Question: Please see the image below. I am new to sql syntax and I have the following update statement with a subselect. I'm not sure this is the correct way to do this but this is what I have.
What I want to do is check the 'LastRestartTime' and if it is greater than 24 hours 'RestartInterval', then update restart time to current time.
I have an exe that will check the table for 'LastRestartTime' and if 'Active=1 and RestartInterval >=24', it will kill and restart (or just start the process if it was stopped) the process.
I then want the program to update the 'LastRestarttime' to that current time.
I'm not sure how to do this.
'''
update any_table.dbo.thisDatabase
set LastRestartTime = GetDate()
where ProcessName In (Select ProcessName
from any_table.dbo.thisDatabase
where LastRestartTime > 24);
'''

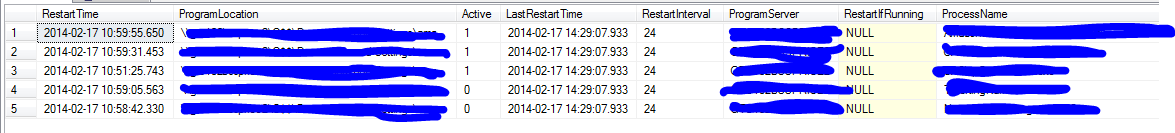
Answer: It doesn't look like you need a subquery, try:
'''
UPDATE any_table.dbo.thisDatabase
SET LastRestartTime = CURRENT_TIMESTAMP
WHERE LastRestartTime <= DATEADD(HOUR, -24, CURRENT_TIMESTAMP);
'''